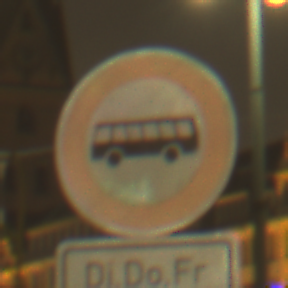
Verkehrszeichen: VerbotKraftomnibusse
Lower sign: ZeitangabenMitBeschraenkungAufWochentage3
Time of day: Night
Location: Outdoor (Urban)
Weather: Overcast
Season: NotSpecified
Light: Artificial